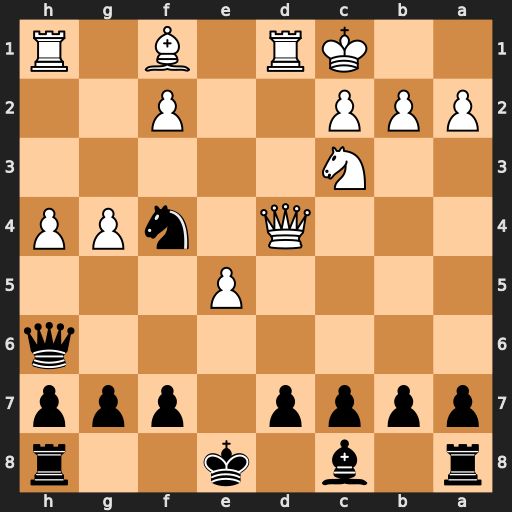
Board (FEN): r1b1k2r/pppp1ppp/7q/4P3/3Q1nPP/2N5/PPP2P2/2KR1B1R
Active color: b
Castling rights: kq
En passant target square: -
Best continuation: Ne2+ Kb1 Nxd4